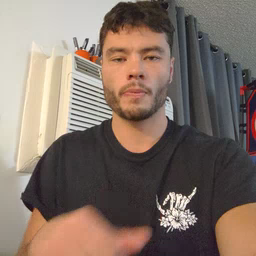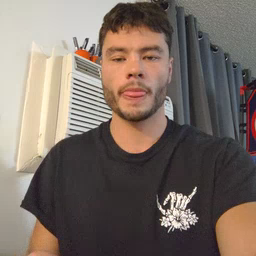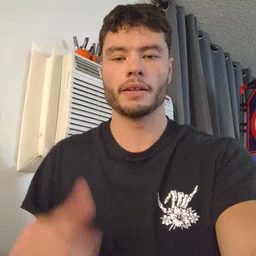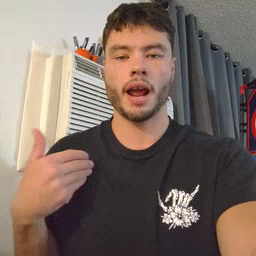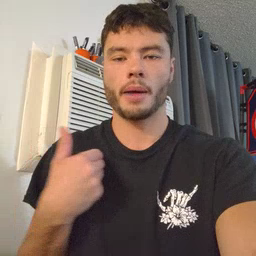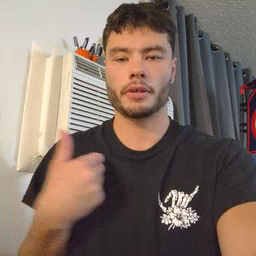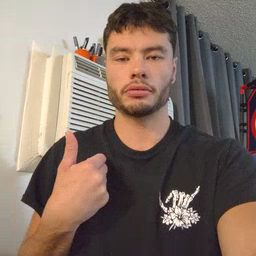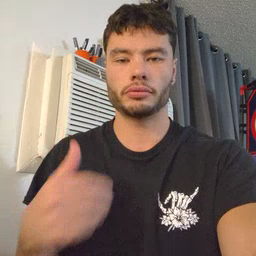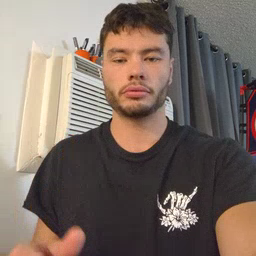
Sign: animal